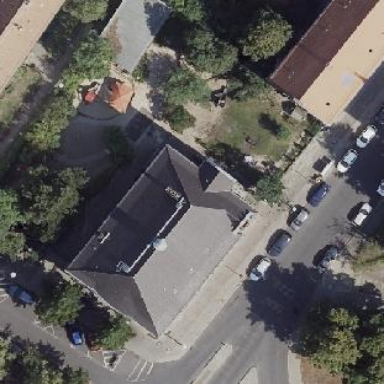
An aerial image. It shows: Pyramidal roof shapes the top of the apartments building.